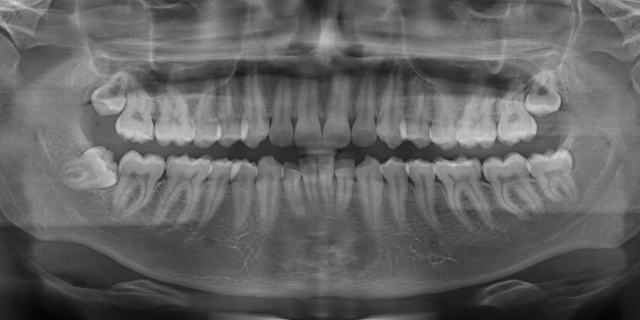
adult